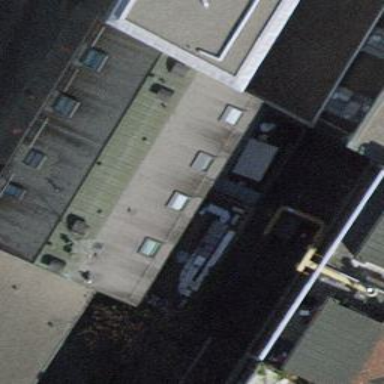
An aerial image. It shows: Hotel building.